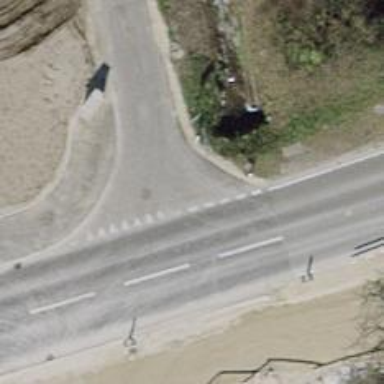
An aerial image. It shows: Road with "give way" sign.